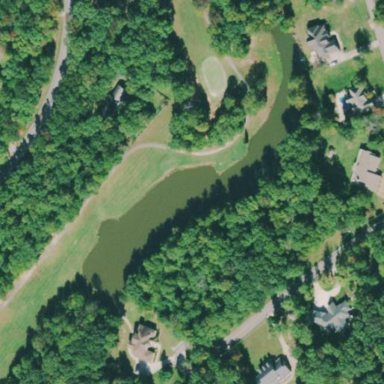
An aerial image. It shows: Picturesque scene of golf course with lateral water hazard.